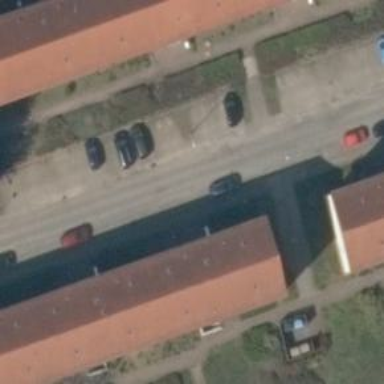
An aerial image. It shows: Street side parking area.